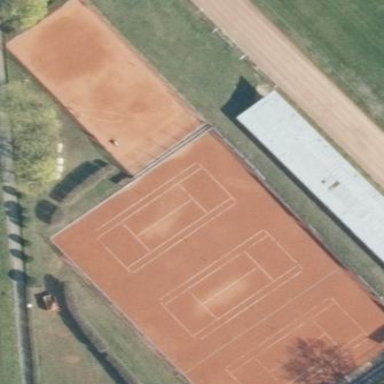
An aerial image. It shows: Tennis court in leisure pitch.